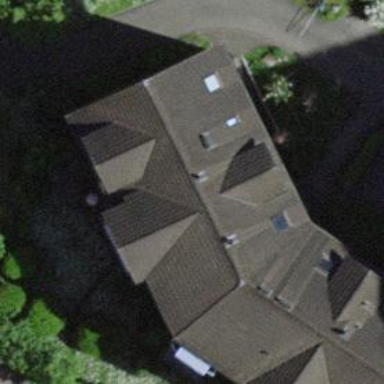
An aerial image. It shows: Gabled roof adorns the apartments building.